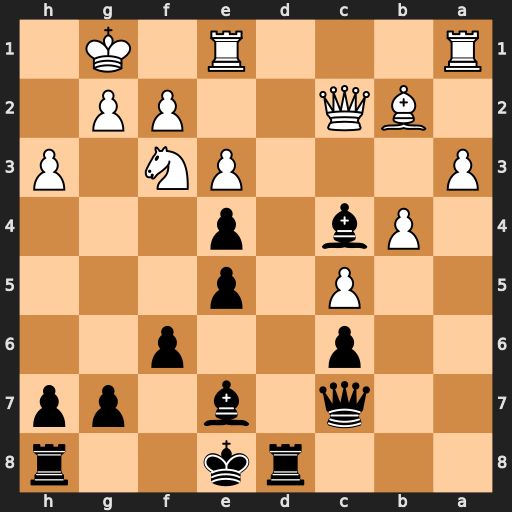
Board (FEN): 3rk2r/2q1b1pp/2p2p2/2P1p3/1Pb1p3/P3PN1P/1BQ2PP1/R3R1K1
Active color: b
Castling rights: k
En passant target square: -
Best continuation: Bd3 Qd1 exf3